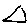
Label: triangle